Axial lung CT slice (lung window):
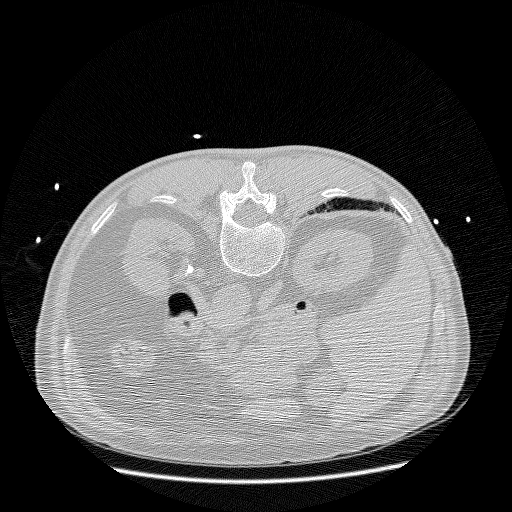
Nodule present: no